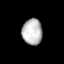
Tissue: lung
Cell type: Epithelial cells
Senescence score: 0.2156
Nuclear area (px): 512
Mean DAPI intensity: 186.59